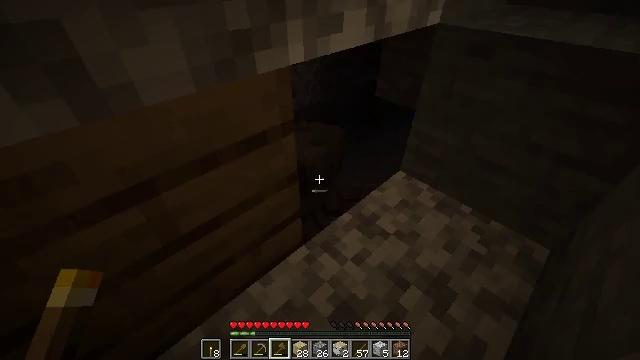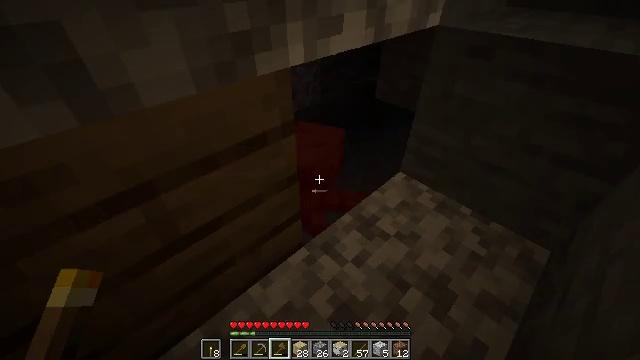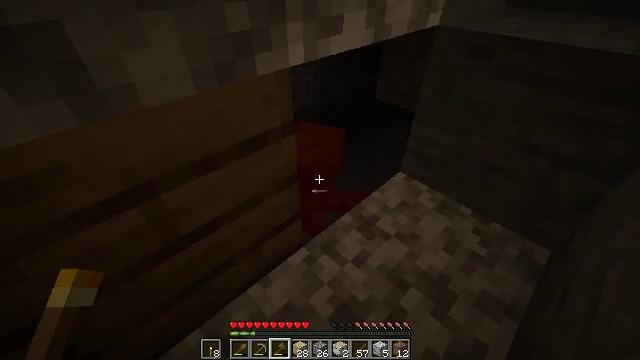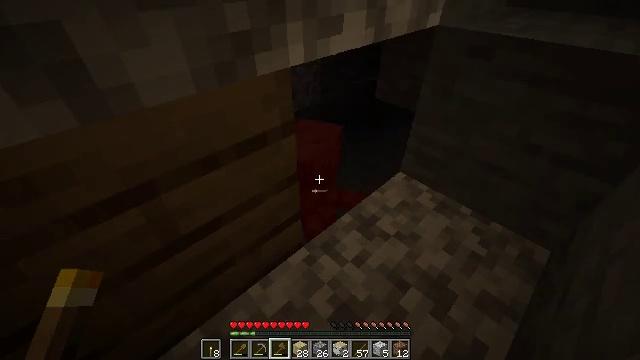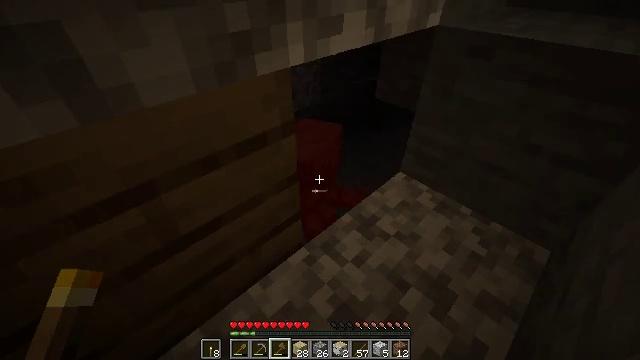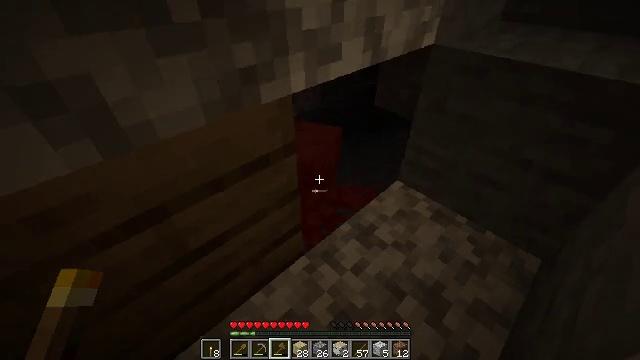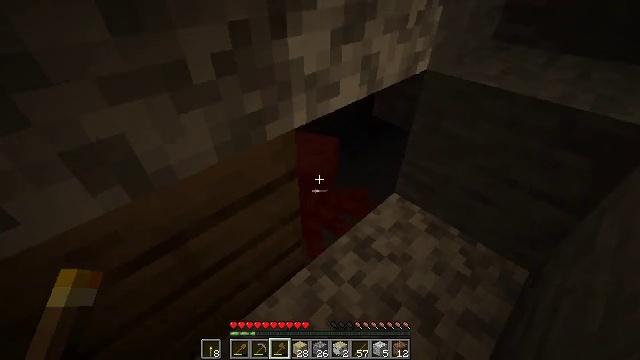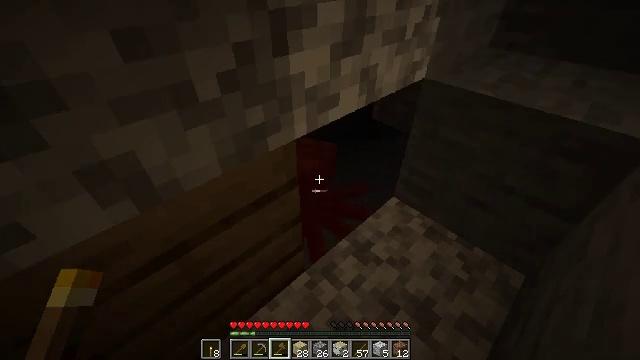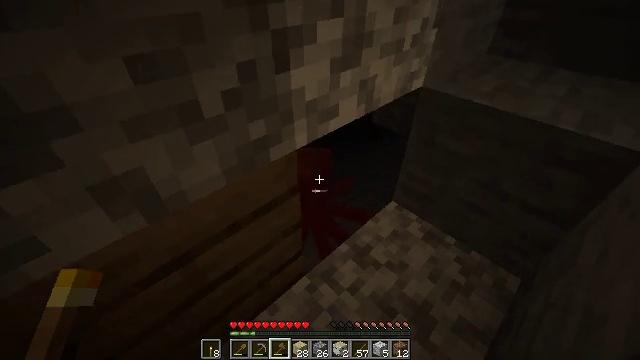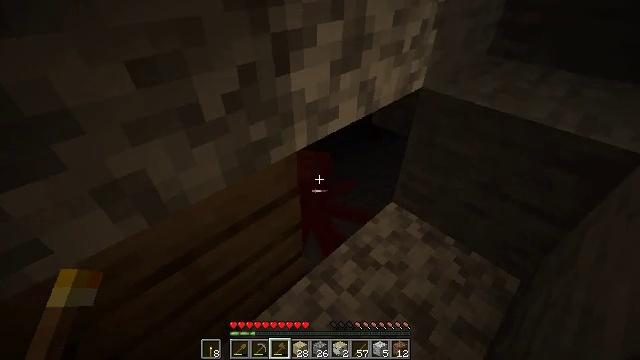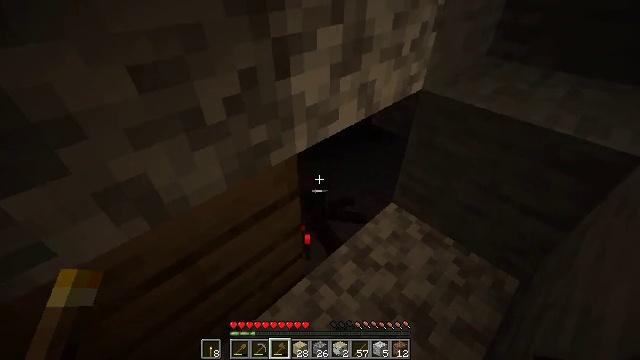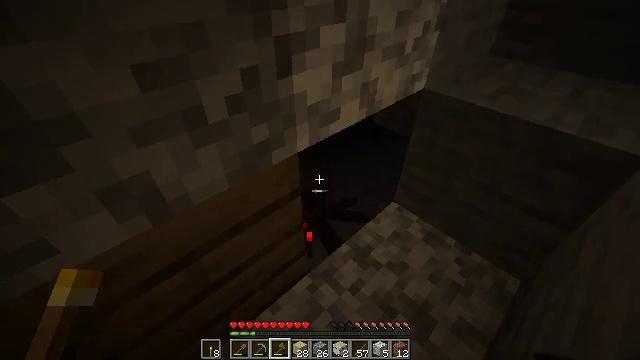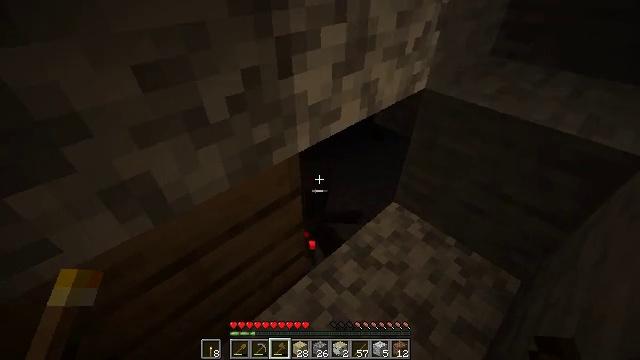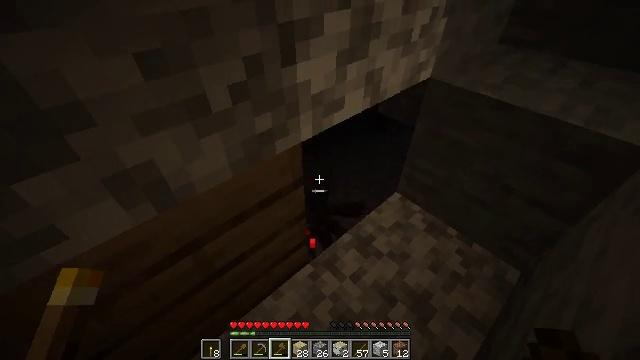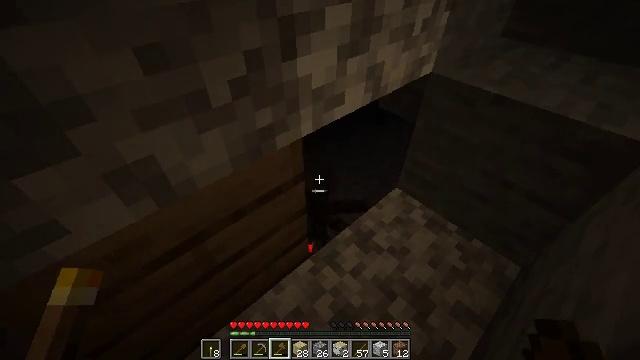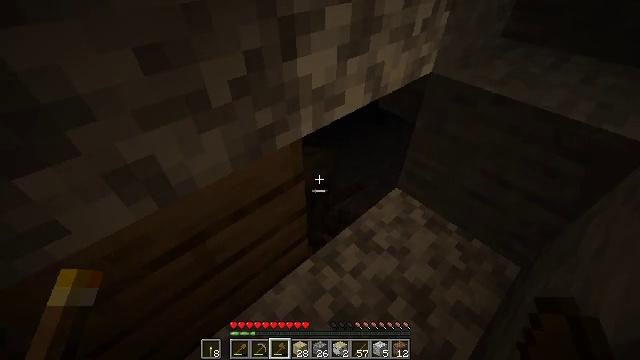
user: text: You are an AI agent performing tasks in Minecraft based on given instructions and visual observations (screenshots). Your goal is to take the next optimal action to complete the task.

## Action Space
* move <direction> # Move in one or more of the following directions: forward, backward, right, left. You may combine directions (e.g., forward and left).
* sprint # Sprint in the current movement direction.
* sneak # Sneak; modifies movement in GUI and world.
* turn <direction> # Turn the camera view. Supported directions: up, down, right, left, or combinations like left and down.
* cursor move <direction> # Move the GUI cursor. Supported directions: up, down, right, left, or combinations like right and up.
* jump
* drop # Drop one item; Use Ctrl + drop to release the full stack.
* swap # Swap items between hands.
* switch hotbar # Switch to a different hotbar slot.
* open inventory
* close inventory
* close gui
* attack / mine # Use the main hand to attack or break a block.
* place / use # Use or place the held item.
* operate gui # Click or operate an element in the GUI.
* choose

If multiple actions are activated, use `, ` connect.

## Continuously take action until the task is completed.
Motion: motion action
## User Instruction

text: Hunt a spider.
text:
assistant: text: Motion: sneak
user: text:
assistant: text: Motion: sneak
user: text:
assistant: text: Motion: sneak
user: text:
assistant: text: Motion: no_op
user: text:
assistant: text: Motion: no_op
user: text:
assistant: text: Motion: no_op
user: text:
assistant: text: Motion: no_op
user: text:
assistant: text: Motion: no_op
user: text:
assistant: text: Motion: no_op
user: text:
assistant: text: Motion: no_op
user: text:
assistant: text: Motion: no_op
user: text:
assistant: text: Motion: no_op
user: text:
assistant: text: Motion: turn down
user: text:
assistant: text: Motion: turn down
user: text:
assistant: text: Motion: no_op
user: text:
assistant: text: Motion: no_op
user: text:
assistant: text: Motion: no_op
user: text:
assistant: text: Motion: no_op
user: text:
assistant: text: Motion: no_op
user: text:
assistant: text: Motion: attack / mine
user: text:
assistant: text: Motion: attack / mine
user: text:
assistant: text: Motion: attack / mine
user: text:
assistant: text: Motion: attack / mine
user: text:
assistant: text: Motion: no_op
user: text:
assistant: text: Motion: no_op
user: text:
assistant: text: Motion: no_op